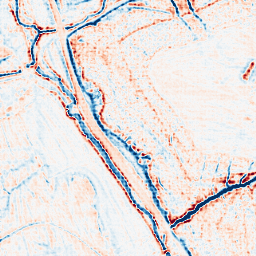
Category: multiscale
Decomposition family: dog_multiscale
Decomposition parameters: sigma_ratio: 1.6
n_scales: 3
base_sigma: 0.5
Upsampling method: sinc_hamming
Upsampling parameters: scale: 4
kernel_size: 4
Upsampling scale: 4